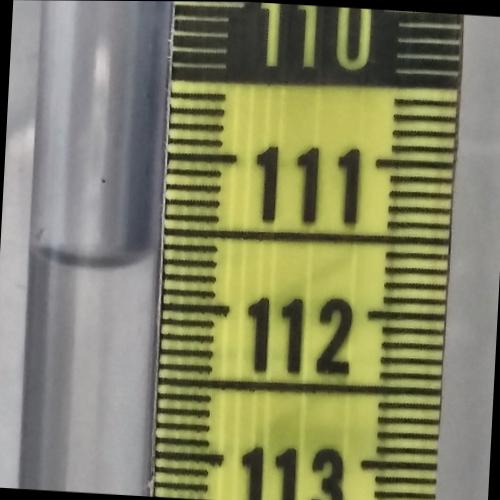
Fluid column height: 111.7 cm